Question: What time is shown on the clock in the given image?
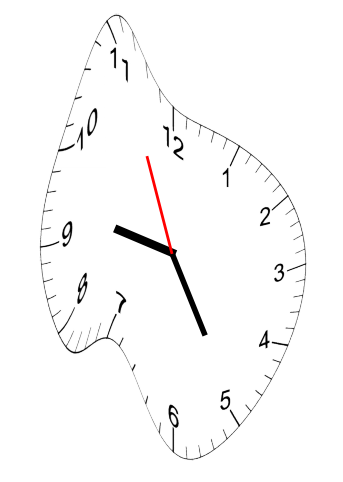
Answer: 09:24:56